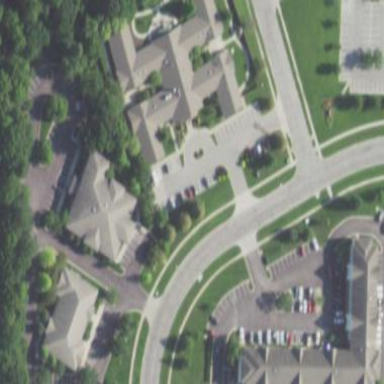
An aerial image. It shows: Nursing home building.